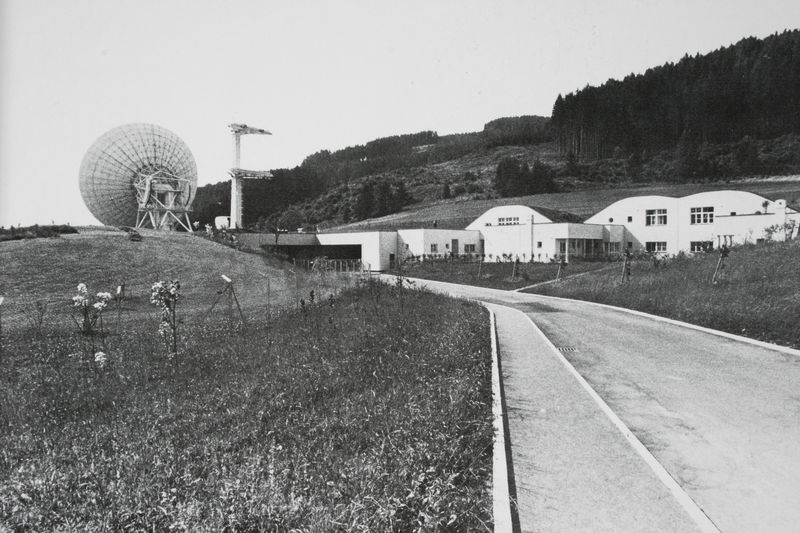
Titel: Landschaftliche Einbindung
Künstler: Gustav Peichl
Standort: Aflenz
Institution: EFA-Erdfunkstelle
Schlagwörter: strasse, wiese, häuser, hügel, wald, foto, antenne